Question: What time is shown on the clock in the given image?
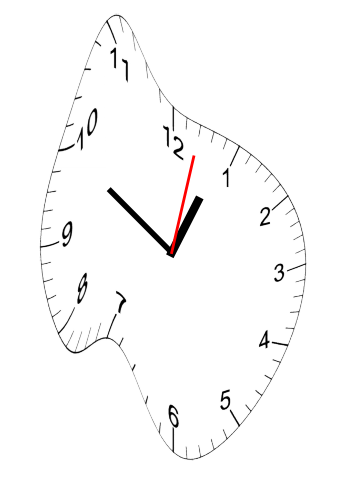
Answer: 12:50:02